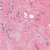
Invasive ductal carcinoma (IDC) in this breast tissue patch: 0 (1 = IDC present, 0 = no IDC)